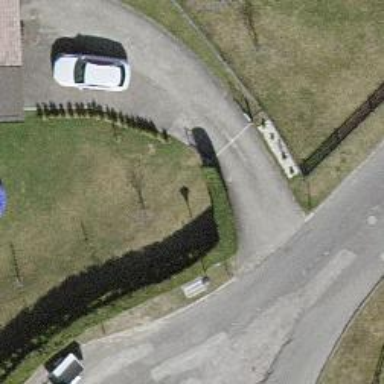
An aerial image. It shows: Fence.